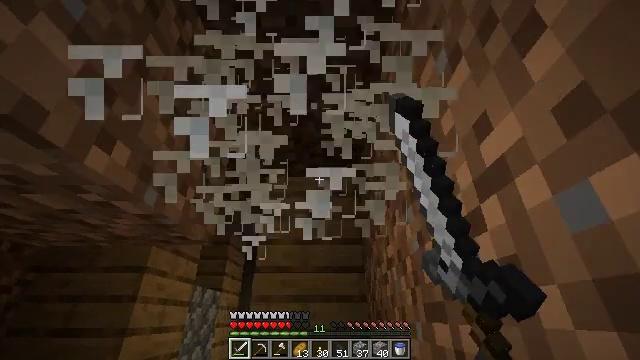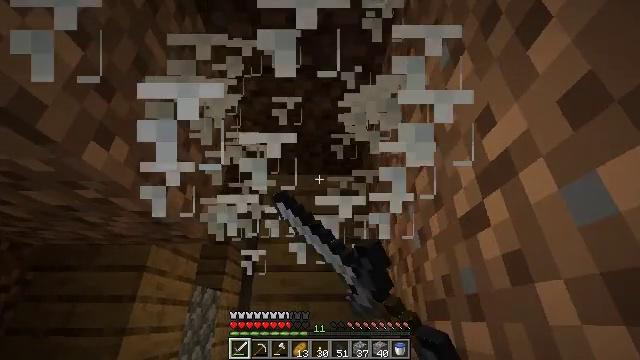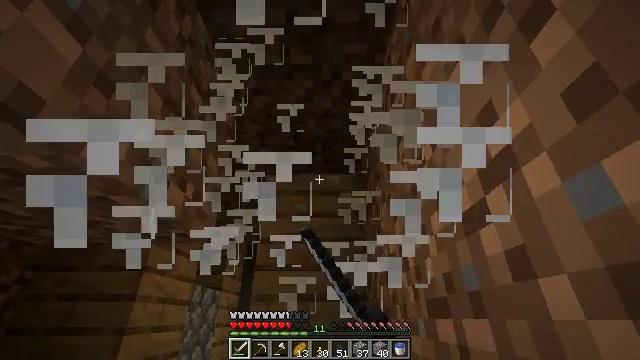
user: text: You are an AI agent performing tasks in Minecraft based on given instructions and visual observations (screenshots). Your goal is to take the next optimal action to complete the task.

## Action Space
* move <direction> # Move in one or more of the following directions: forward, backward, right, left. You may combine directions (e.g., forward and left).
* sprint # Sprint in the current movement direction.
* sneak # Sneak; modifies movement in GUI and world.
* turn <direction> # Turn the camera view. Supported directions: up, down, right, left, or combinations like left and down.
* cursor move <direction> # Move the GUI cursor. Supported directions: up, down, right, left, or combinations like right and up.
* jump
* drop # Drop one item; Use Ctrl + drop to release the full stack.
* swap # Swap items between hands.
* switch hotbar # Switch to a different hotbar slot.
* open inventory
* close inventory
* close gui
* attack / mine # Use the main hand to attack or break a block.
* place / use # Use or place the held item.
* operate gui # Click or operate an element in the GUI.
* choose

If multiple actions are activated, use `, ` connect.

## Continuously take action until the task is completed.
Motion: motion action
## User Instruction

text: Break the cobweb with a sword.
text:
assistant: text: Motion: attack / mine
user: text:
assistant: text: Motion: attack / mine
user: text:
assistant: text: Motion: attack / mine